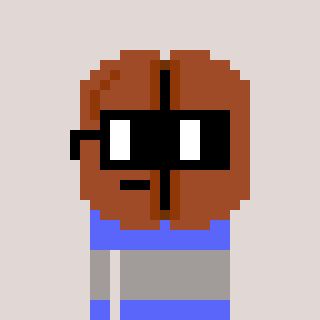
a pixel art character with square black glasses, a coffeebean-shaped head and a purple-colored body on a warm background